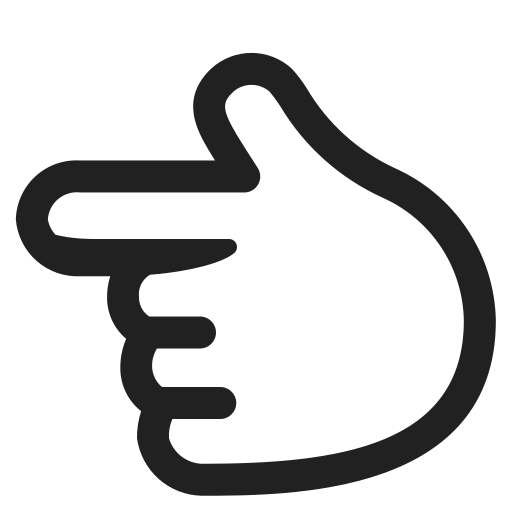
backhand index pointing left high contrast default